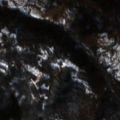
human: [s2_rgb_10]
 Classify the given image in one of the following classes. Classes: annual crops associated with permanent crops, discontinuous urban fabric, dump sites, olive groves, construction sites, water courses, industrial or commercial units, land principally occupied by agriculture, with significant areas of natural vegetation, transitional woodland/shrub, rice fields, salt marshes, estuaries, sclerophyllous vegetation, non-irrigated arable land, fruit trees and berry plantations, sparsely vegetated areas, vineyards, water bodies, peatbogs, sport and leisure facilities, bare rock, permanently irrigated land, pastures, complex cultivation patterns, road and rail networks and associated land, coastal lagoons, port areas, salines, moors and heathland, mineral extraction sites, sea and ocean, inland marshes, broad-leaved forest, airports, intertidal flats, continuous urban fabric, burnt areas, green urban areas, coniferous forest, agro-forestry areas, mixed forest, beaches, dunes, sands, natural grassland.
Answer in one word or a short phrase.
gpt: complex cultivation patterns, broad-leaved forest